Interaction volume radius: 10 \u00c5
Interaction volume height: 25 \u00c5
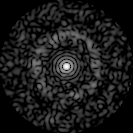
Disorder parameter: 0.8238